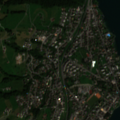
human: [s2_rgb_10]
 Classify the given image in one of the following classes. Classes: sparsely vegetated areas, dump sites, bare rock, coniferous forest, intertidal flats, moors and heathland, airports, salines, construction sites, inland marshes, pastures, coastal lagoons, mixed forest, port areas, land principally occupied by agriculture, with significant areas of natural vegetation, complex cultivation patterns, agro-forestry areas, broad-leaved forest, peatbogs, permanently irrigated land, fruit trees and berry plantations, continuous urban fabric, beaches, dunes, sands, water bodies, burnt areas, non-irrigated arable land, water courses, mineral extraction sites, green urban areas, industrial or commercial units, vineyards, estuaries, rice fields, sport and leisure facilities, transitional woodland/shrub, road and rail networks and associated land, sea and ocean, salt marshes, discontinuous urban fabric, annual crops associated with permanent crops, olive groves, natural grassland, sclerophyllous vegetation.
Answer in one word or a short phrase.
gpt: discontinuous urban fabric, land principally occupied by agriculture, with significant areas of natural vegetation, mixed forest, water bodies